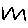
Label: zigzag